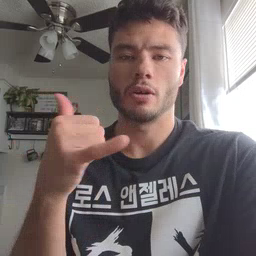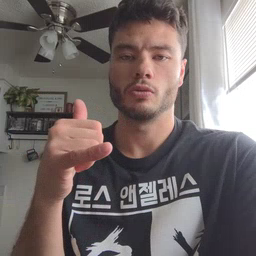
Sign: yellow